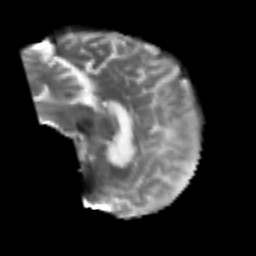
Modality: T2w
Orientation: sagittal
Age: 56
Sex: male
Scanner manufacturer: siemens
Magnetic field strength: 3 T
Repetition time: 4.987 s
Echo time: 0.0792 s